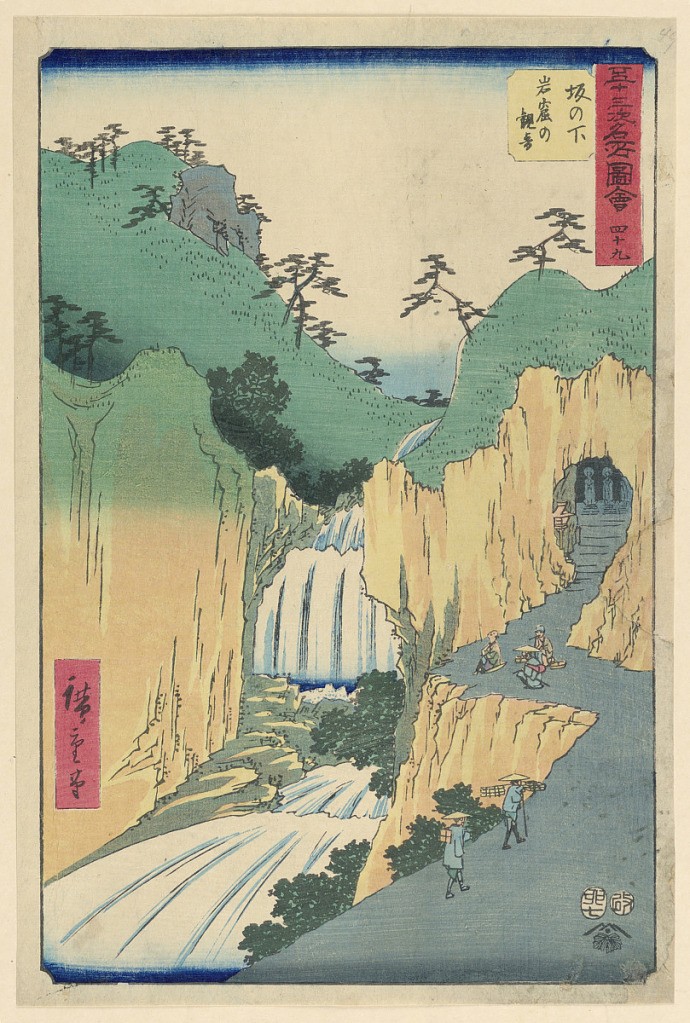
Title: Sakanoshita: The Kannon in the Cave (Sakanoshita, Gankutsu no Kannon) From the 53 Stations of the Tokaido
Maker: Ando Hiroshige, Japanese, 1797–1858
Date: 1797-1858
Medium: Woodblock print in colored ink on paper
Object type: Print
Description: Here the scene depicts men approaching a cave. Three other men are already kneeling in prayer. Alongside the cave is an impressive waterfall.